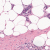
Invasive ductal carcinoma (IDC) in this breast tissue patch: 0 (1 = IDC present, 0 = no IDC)